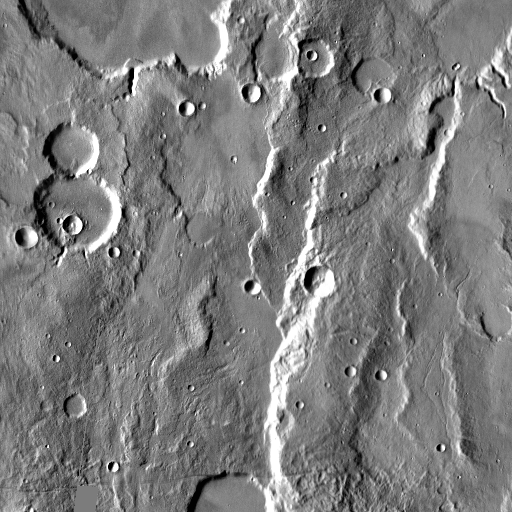
Crater classes present: Background, Other, Buried